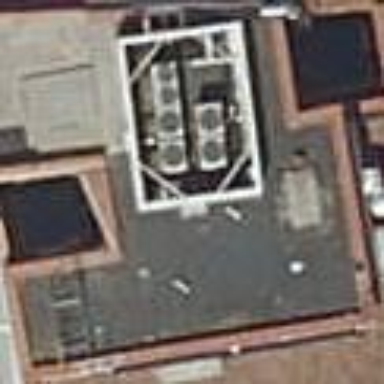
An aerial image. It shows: Part of building.